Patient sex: M
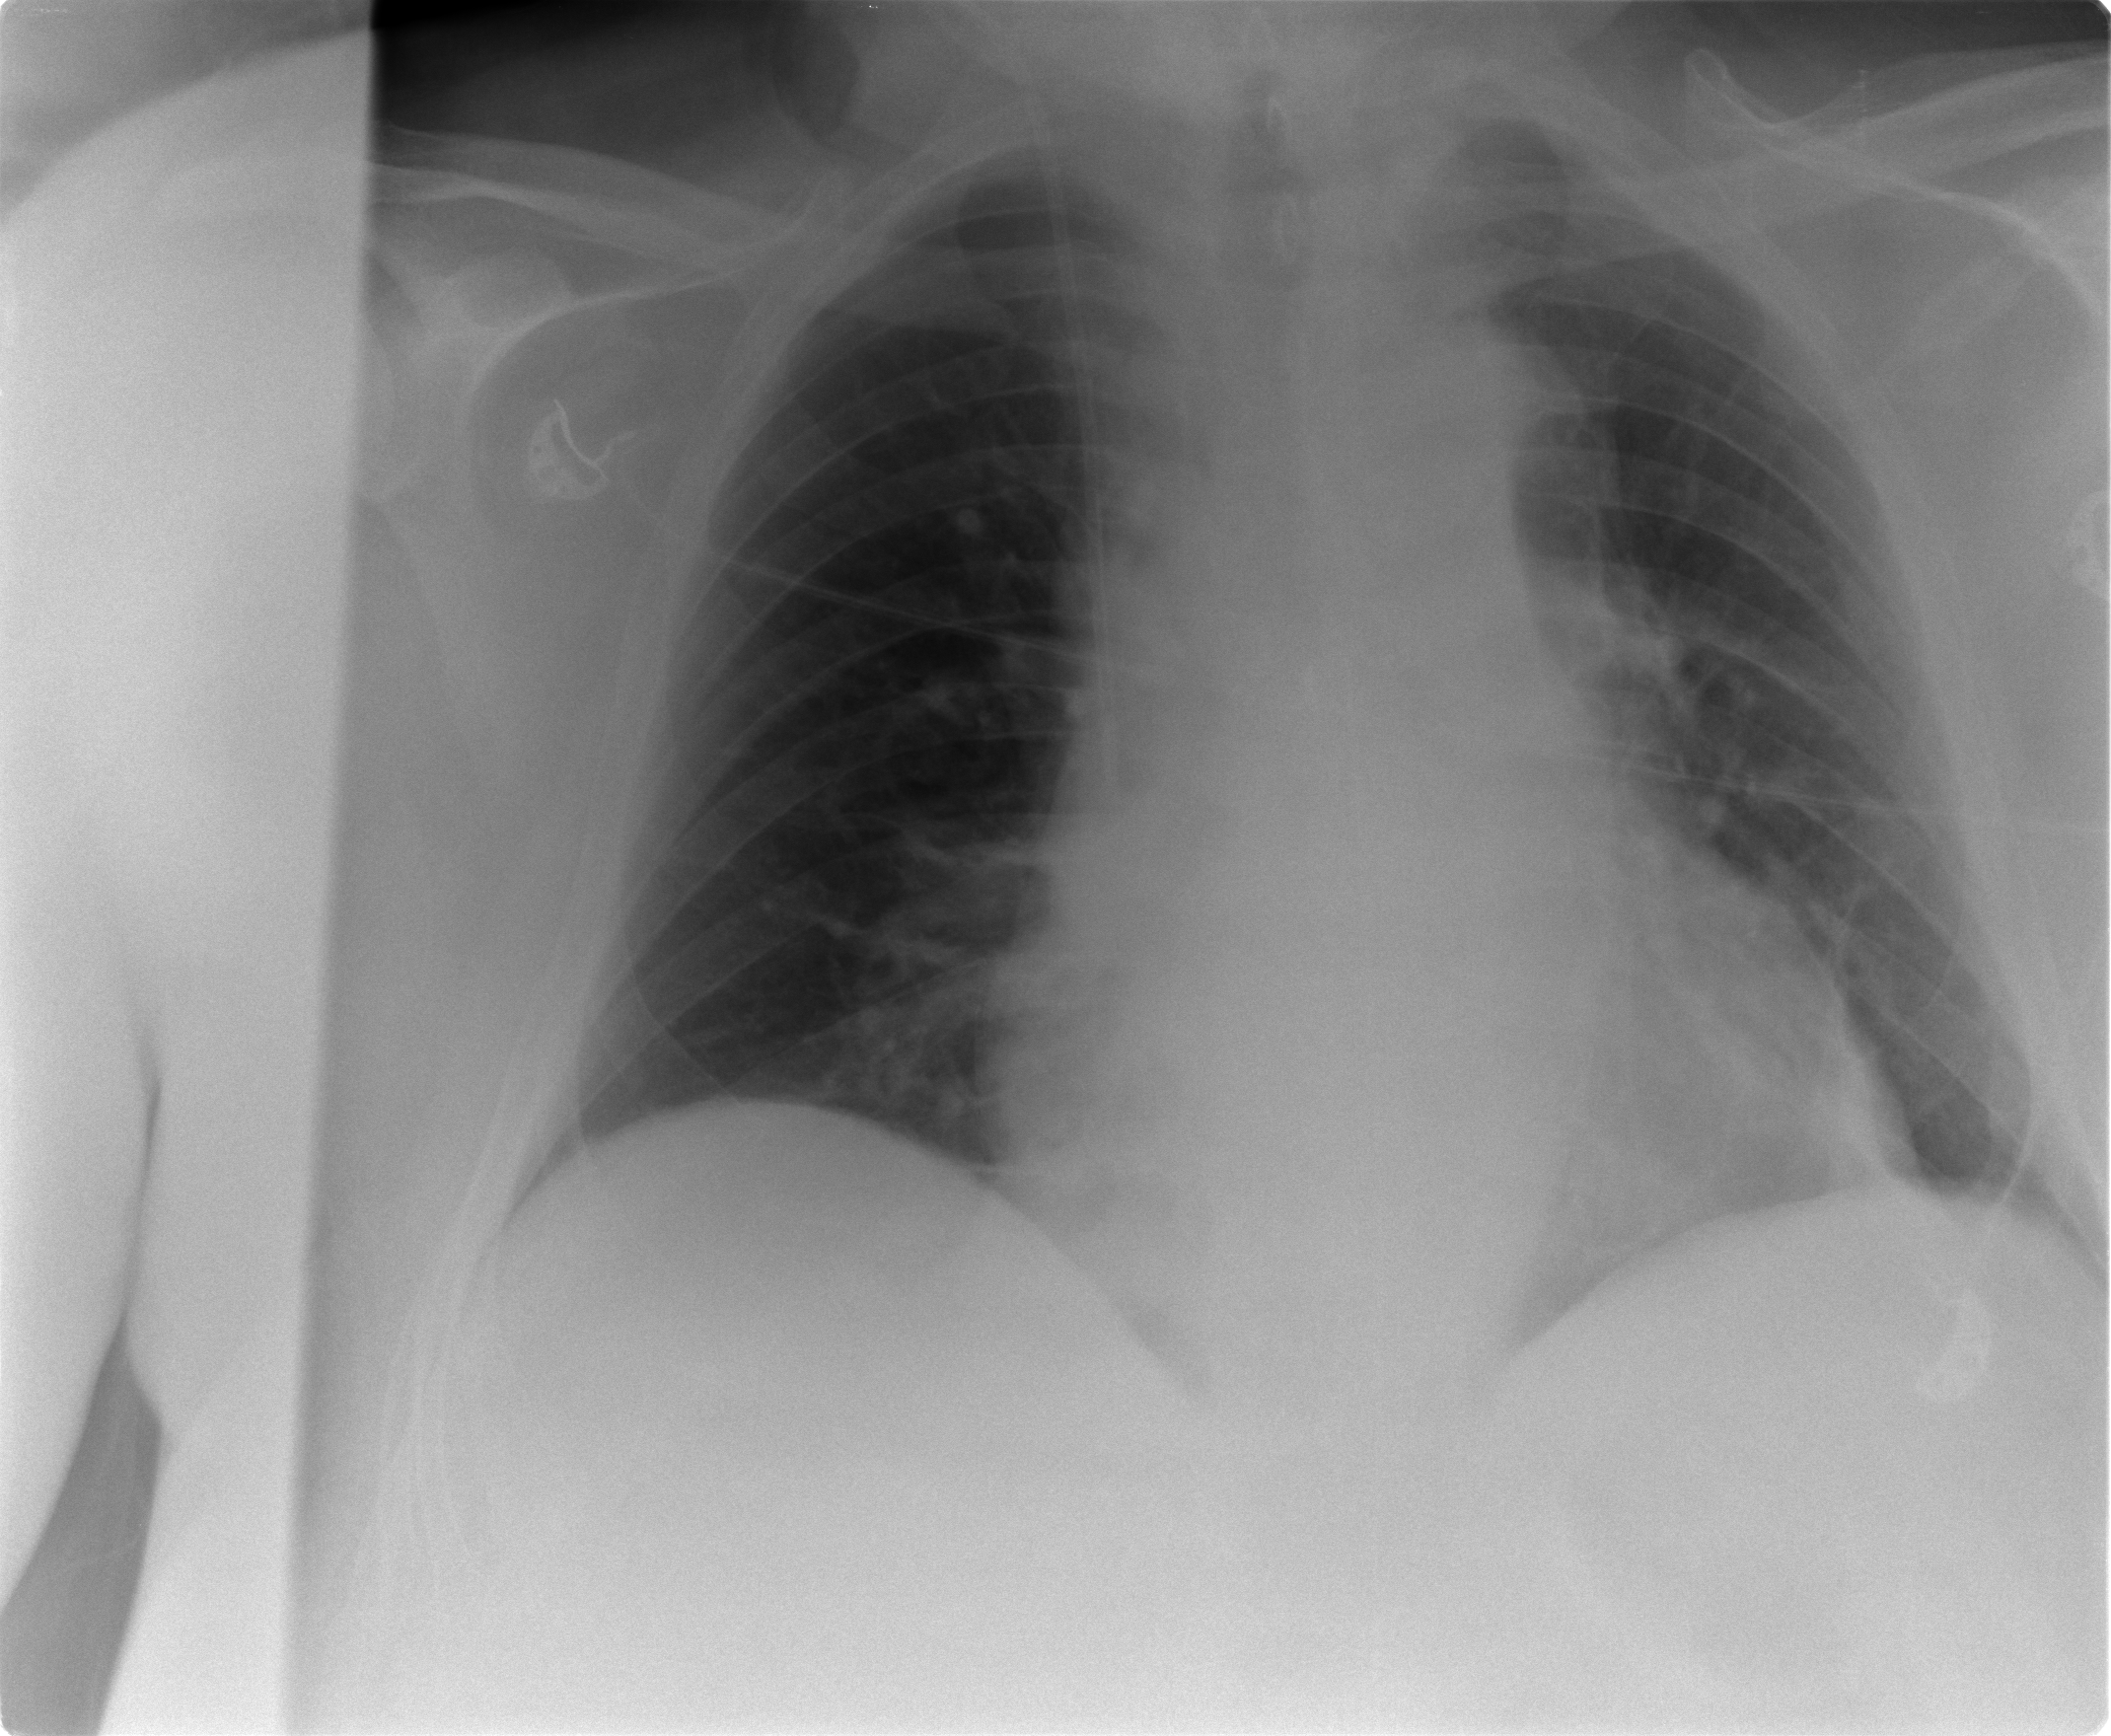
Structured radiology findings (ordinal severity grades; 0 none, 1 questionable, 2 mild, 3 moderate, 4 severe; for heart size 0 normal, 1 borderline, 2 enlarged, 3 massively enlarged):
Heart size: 2
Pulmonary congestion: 0
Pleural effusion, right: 0
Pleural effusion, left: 0
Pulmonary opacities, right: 0
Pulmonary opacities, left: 0
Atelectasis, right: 0
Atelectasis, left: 2